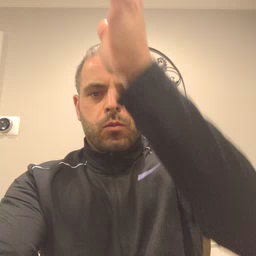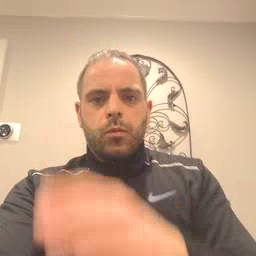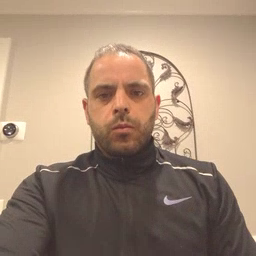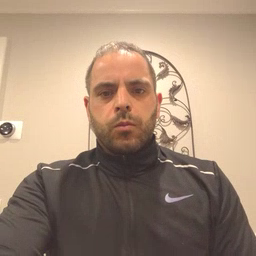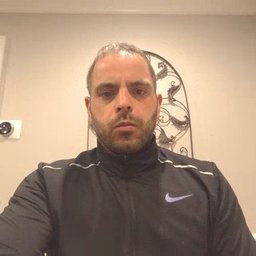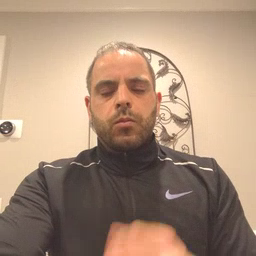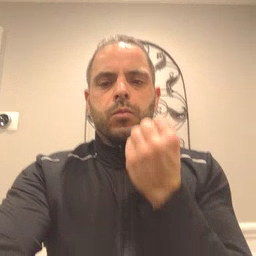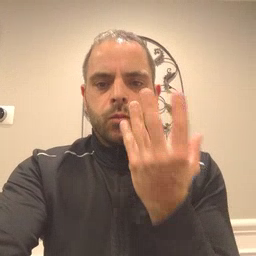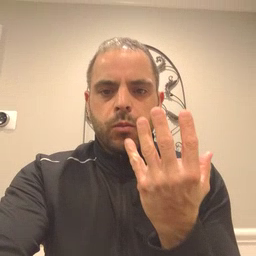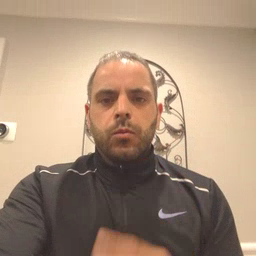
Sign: many